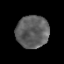
Tissue: prostate
Cell type: Epithelial cells
Senescence score: 0.2945
Nuclear area (px): 1025
Mean DAPI intensity: 96.091